Question: I'm trying to reference a table using the <URL>, the author only shows how to create tables using 'knitr::kable'.
'''
'''{r table1}
knitr::kable(
head(iris, 20), caption = 'Here is a nice table!',
booktabs = TRUE
)
'''
'''
Table '\@ref(tab:table1)' is here.
Using 'knitr::kable' works just fine. The caption of the table is displayed and I can reference the table. I would like to do the same with a classic, hand-made markdown table, but obviously the code below fails.
'''
'''{r table2, echo=FALSE, results='asis'}
cat('| Sepal.Length| Sepal.Width| Petal.Length|
|------------:|-----------:|------------:|
| 5.1| 3.5| 1.4|
| 4.9| 3.0| 1.4|
| 4.7| 3.2| 1.3|
| 4.6| 3.1| 1.5|')
'''
'''
Table '\@ref(tab:table2)' is here.
<URL> picture shows the output of this code when it is knitted.

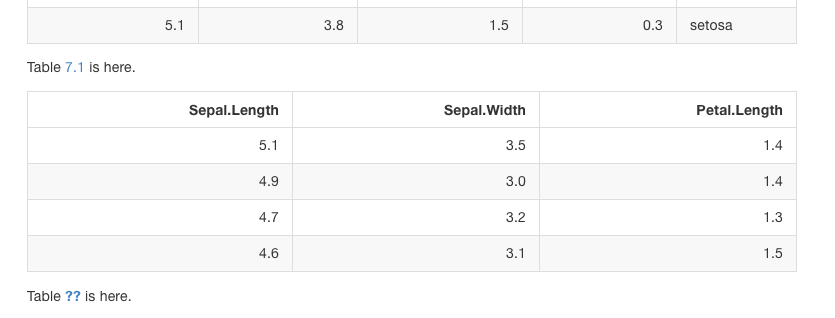
Answer: I did mention it in the documentation, but perhaps it is not clear enough. I said you need the label of the form '(\#tab:...)'. For example, you may refer to this table using '\@ref(tab:foo)'.
'''
Table: (\#tab:foo) Your table caption.
| Sepal.Length| Sepal.Width| Petal.Length|
|------------:|-----------:|------------:|
| 5.1| 3.5| 1.4|
| 4.9| 3.0| 1.4|
| 4.7| 3.2| 1.3|
| 4.6| 3.1| 1.5|
'''